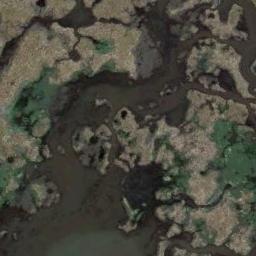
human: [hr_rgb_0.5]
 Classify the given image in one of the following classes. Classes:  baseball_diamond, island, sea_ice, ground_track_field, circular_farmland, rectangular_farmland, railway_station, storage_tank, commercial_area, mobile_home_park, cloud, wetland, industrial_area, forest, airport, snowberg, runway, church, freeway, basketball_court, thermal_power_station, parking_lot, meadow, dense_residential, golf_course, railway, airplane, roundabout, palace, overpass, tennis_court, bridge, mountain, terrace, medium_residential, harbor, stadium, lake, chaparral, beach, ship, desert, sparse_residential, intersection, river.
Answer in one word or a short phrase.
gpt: wetland